Interaction volume radius: 5 \u00c5
Interaction volume height: 45 \u00c5
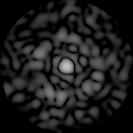
Disorder parameter: 0.8556